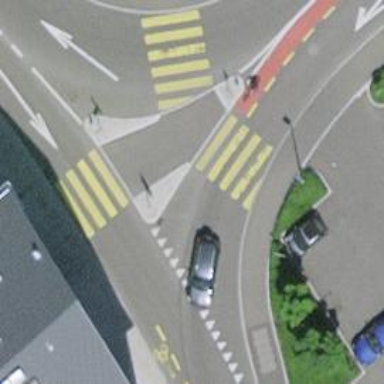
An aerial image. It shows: Asphalt road with cycle track on the right. The road is primary link.